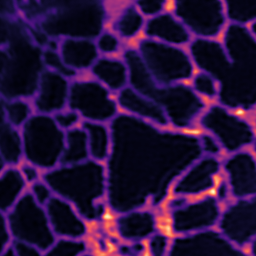
Label: Super-resolution ER image